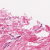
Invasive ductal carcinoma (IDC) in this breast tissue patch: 0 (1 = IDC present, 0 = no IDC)